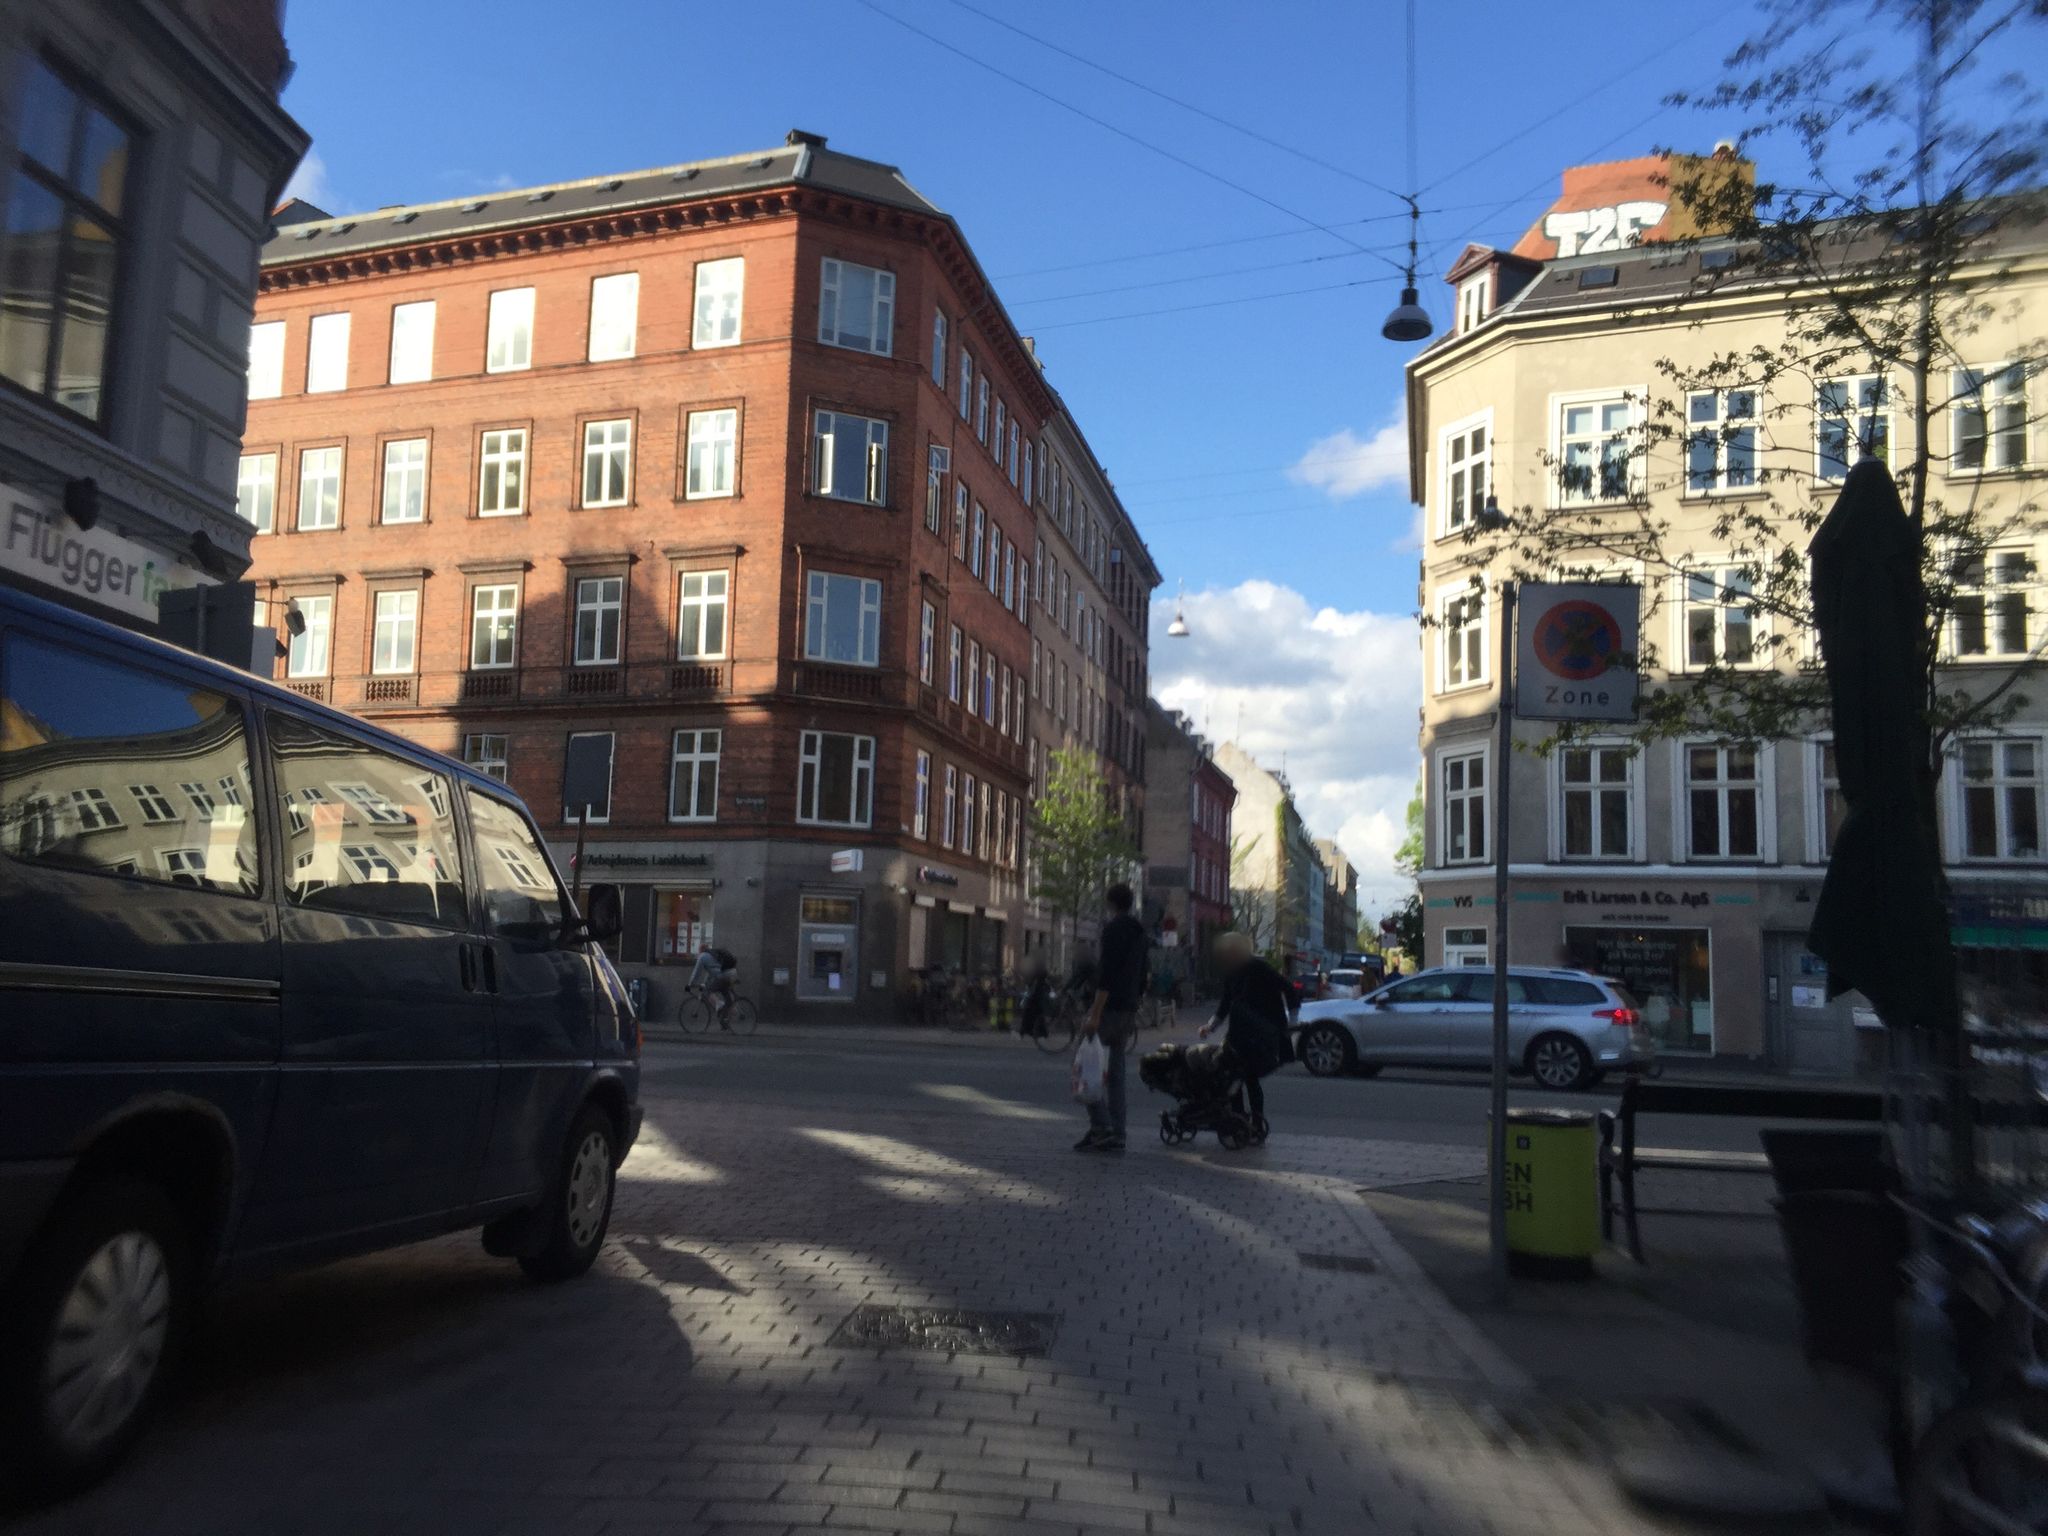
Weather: clear
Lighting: day
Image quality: good
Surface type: walking surface
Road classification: footway, residential
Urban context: urban centre
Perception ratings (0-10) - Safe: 7.6, Lively: 8.74, Beautiful: 7.09, Boring: 3.02, Depressing: 1.6, Wealthy: 9.73